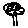
Label: tree